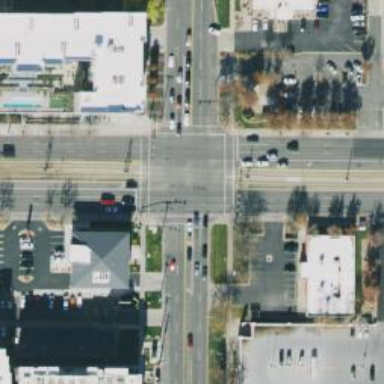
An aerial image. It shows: Crossing with marked lines on the road.